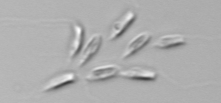
Label: Dinobryon